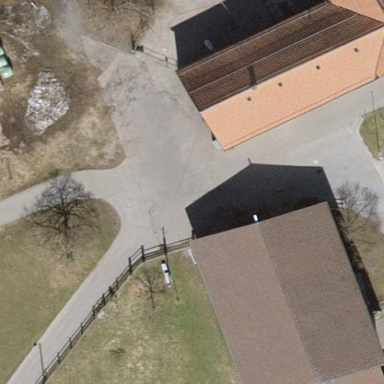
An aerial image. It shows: Farm auxiliary building.